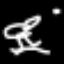
Label: frog